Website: crate-barrel
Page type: stored-credit-cards
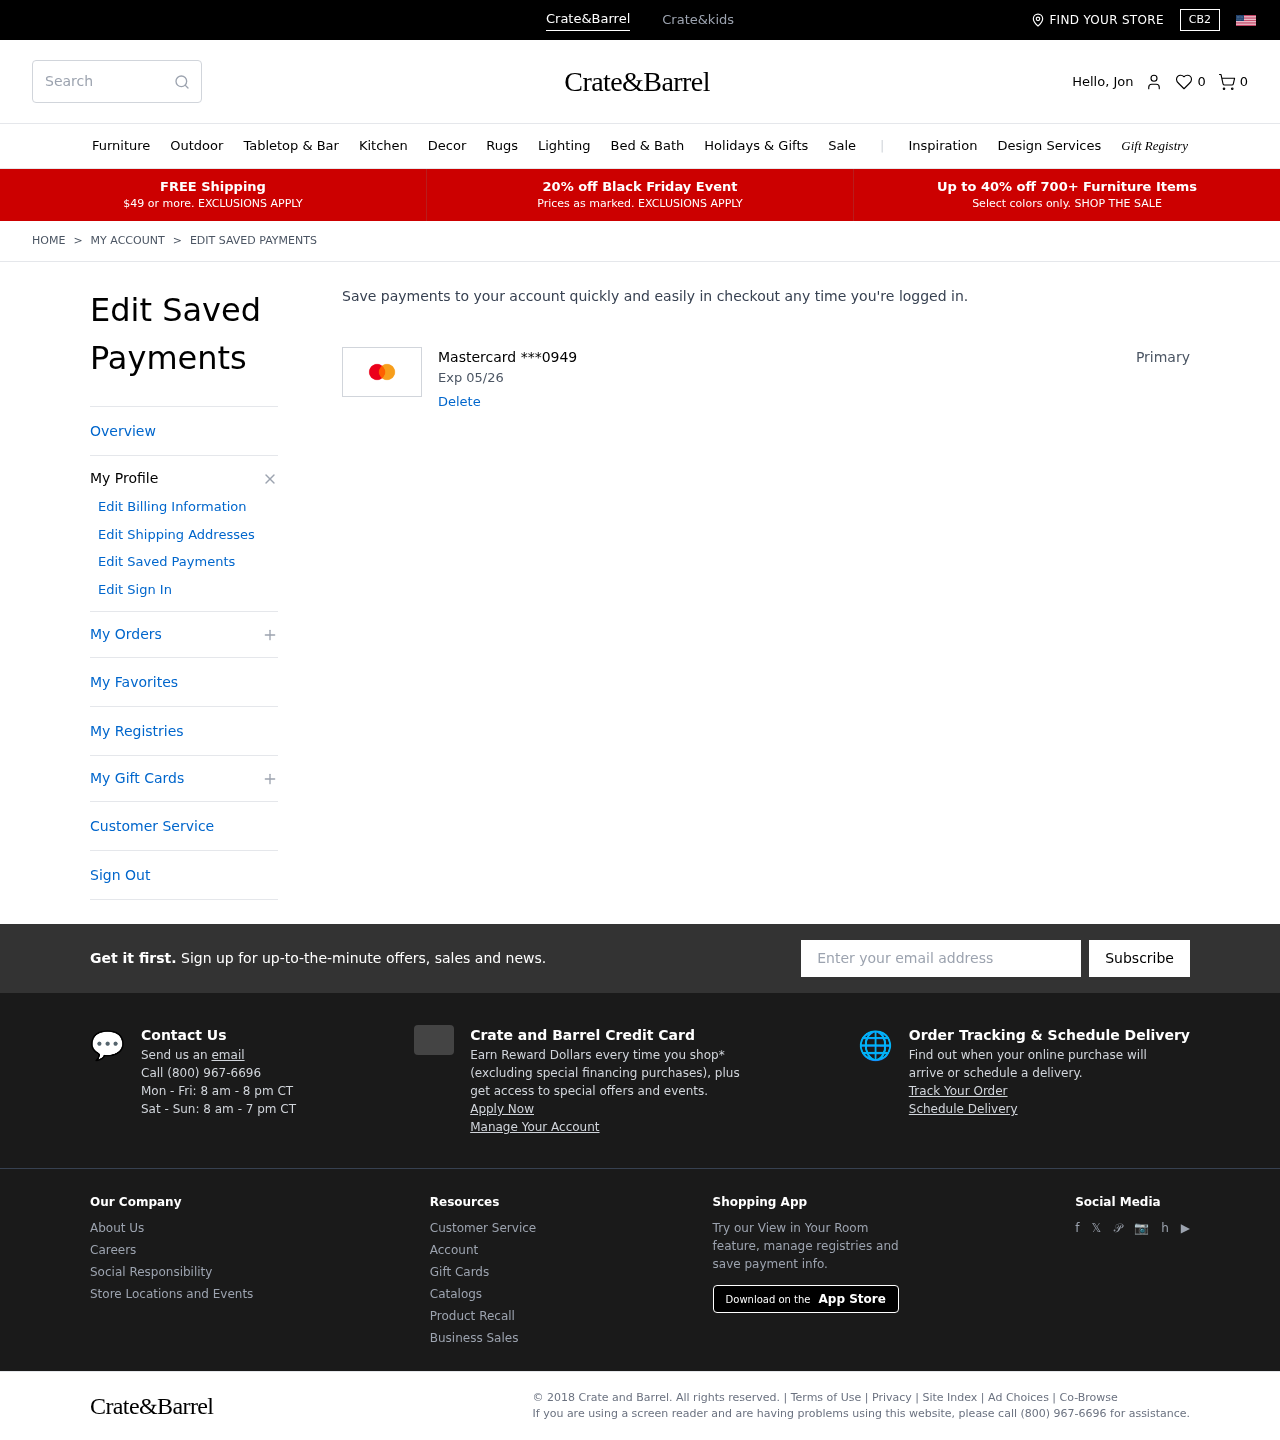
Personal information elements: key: PII_CARD_EXPIRY
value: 05/26
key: PII_CARD_LAST4
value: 0949
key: PII_CARD_TYPE
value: Mastercard
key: PII_FIRSTNAME
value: Jon
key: PII_EMAIL
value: jon_collins@hotmail.com
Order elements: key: ORDER_NUM_ITEMS
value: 0
Search elements: key: HEADER_SEARCH
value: Search
Other elements: key: FAVORITES_COUNT
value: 0